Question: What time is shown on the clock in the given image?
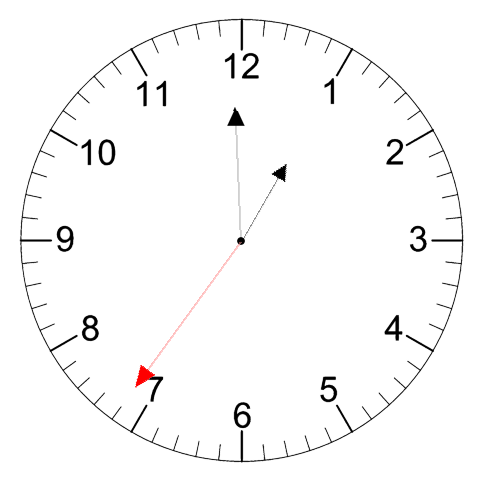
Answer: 12:59:36